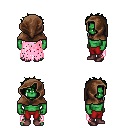
a pixel art fantasy rpg character, male body template, orc, green skin, pink tattered cape, red pants, green bedhead hairstyle, cloth hood, maroon shoes, four views (front, back, left, right), 2x2 character sprite sheet, small pixel art, hard edges, no anti-aliasing